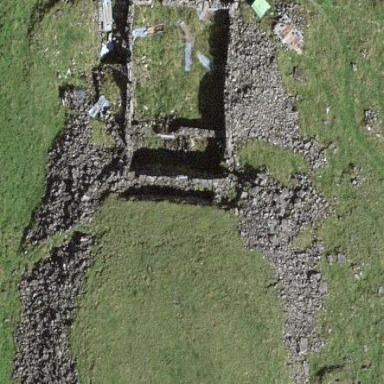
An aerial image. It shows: Scene of historic ruins.